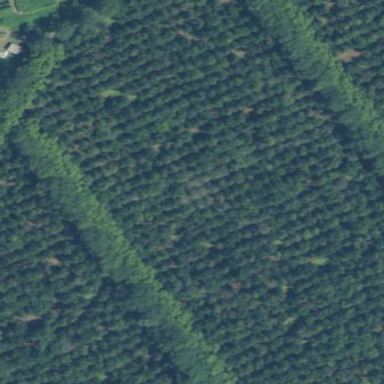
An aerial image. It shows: Orchard filled with macadamia trees.